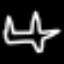
Label: airplane